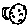
Label: moon